Interaction volume radius: 10 \u00c5
Interaction volume height: 40 \u00c5
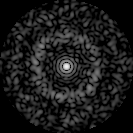
Disorder parameter: 0.8526